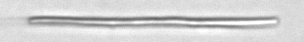
Label: fiber